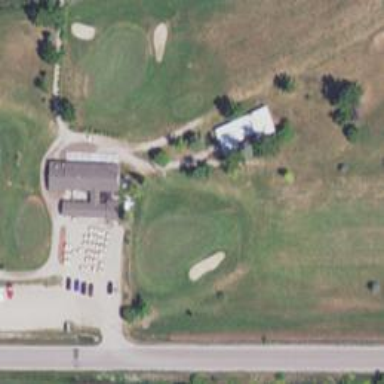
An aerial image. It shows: View of golf hole.